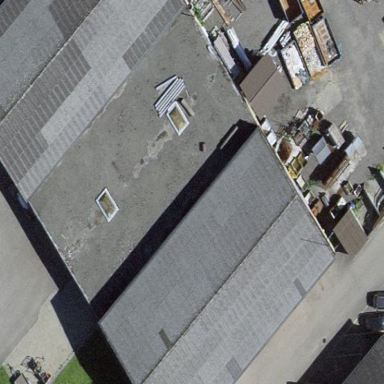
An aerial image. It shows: Warehouse.